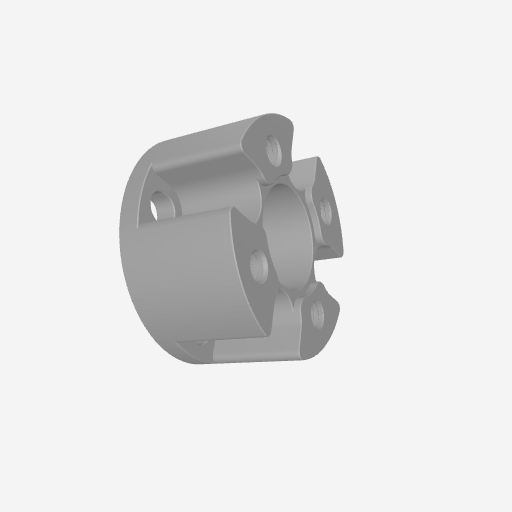
Part: CounterborePatternSpacer16